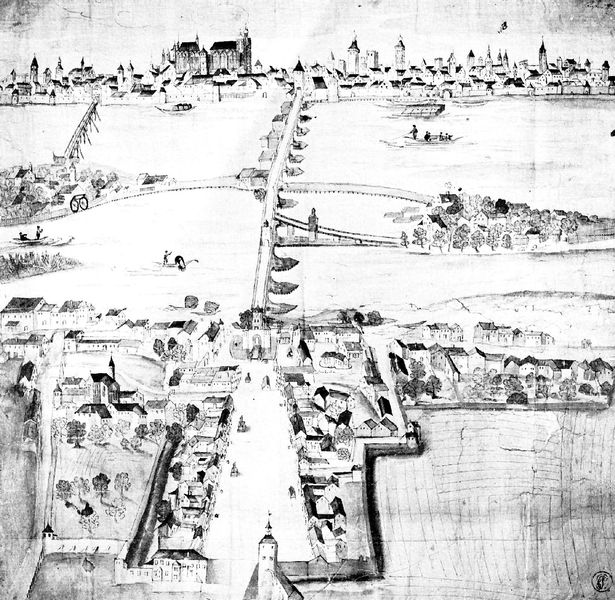
Titel: Regensburg, Stadtamhof und Altstadt-Donauseite
Schlagwörter: umriss, schwarzweiß